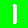
Digit: 1